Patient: sex F, age 37
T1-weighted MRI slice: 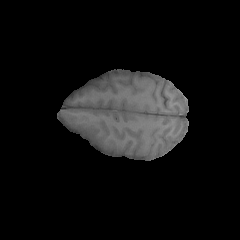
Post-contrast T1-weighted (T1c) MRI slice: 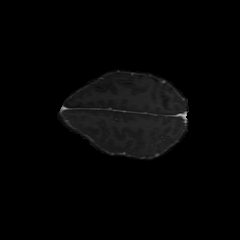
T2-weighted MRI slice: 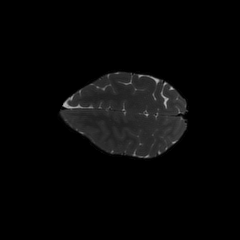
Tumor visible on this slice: no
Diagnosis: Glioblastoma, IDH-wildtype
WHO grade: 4